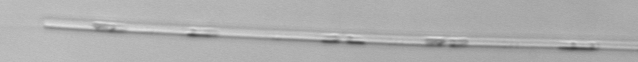
Label: Leptocylindrus